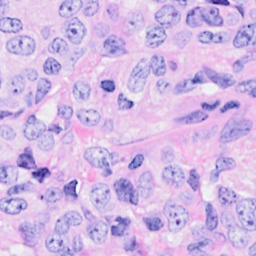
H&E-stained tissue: Breast